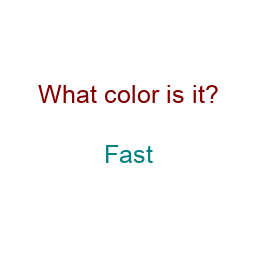
Color: teal
Background color: white
Question text color: maroon